Question: I tried to get into pyglet and opengl and come up with weird results when drawing a simple triangle with a texture. When drawing the triangle the texture appears to have black border. I tried to change min/mag_filter but there is no effect on the border.
Am i missing something important here ?
'''
img = pyglet.image.load('test.png')
tex = img.get_texture()
#left triangle
vert = [0,0,0,100,100,100]
#right triangle
vert2 = [200,0,200,100,300,100]
uv = [0.0,0.0,0.0,1.0,1.0,1.0]
img.blit(200,200)
pyglet.gl.glDisable(tex.target)
pyglet.graphics.draw(3,pyglet.gl.GL_TRIANGLES,('v2f',tuple(vert2)))
pyglet.gl.glEnable(tex.target)
pyglet.gl.glBindTexture(tex.target,tex.id)
pyglet.graphics.draw(3,pyglet.gl.GL_TRIANGLES,('v2f',tuple(vert)),('t2f',tuple(uv)))
'''

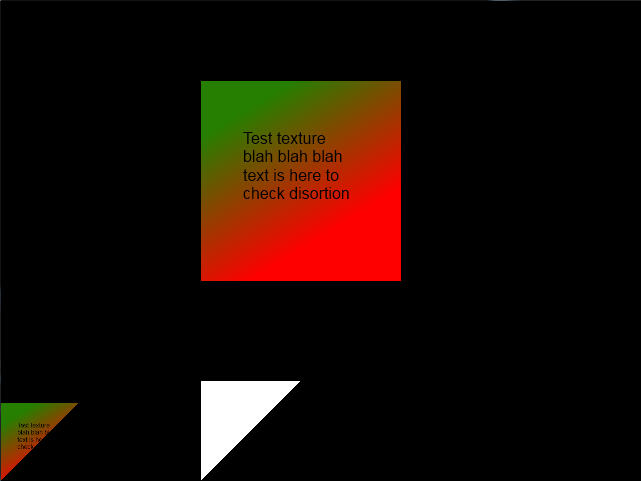
Answer: Most likely it's pyglet padding your texture out to the next power of two and filling the rest of the texture with black instead of stretching.
There are two solutions to this problem, both of which I answered on an earlier SO question regarding LWJGL: <URL>